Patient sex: F
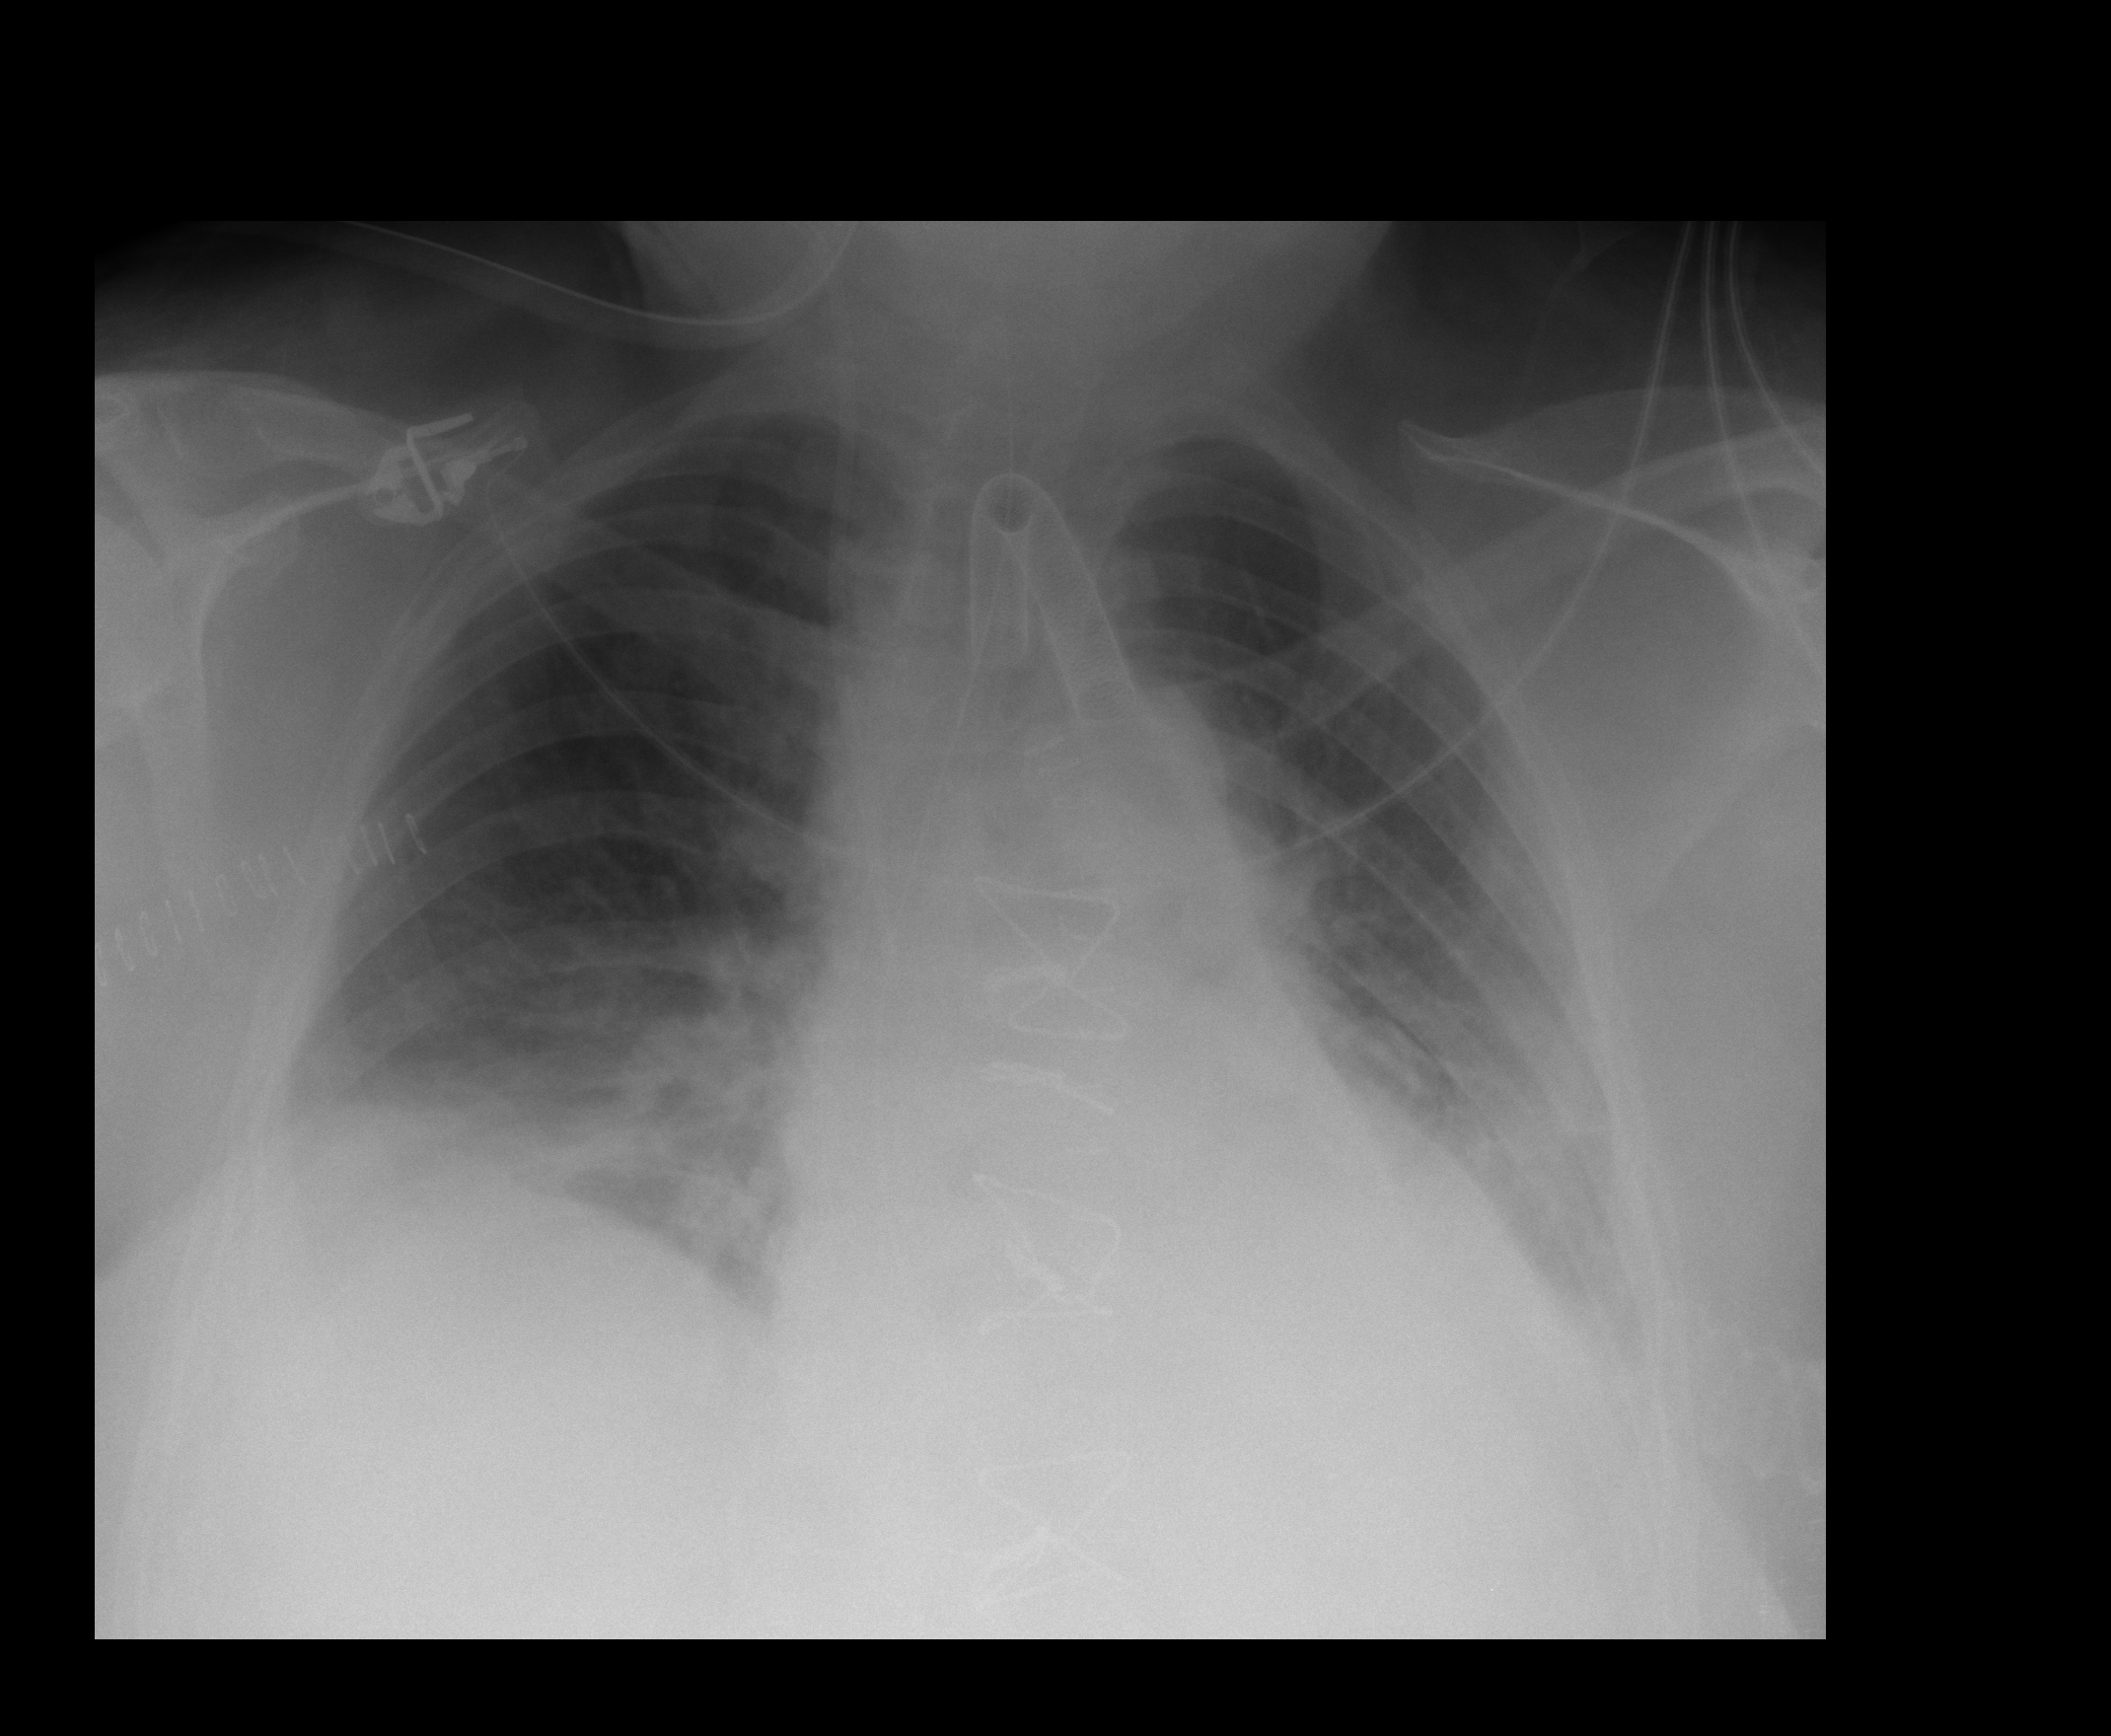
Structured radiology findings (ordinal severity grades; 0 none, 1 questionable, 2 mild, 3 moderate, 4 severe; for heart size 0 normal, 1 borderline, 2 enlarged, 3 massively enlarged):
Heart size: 0
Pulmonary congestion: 1
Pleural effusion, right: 1
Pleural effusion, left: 1
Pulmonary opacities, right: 2
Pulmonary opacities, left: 0
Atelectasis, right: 2
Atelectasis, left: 2